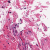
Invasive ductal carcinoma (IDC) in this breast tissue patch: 0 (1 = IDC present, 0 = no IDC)